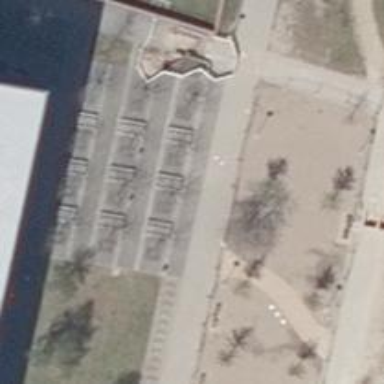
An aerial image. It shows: Sidewalk with benches for outdoor seating.